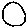
Label: moon